Field crop: tomato
Growth stage: 2
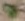
Species: solanum